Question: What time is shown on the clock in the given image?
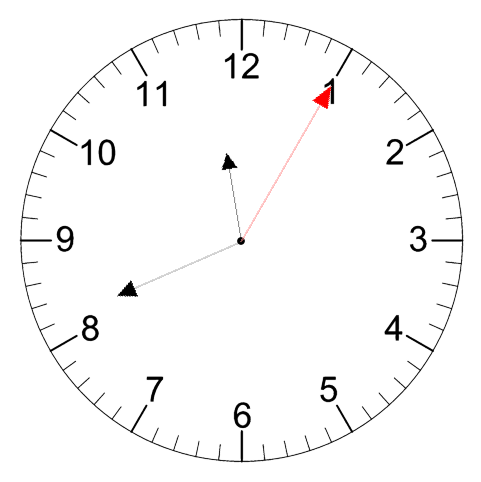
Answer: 11:41:05